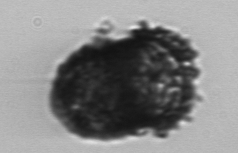
Label: Tintinnopsis